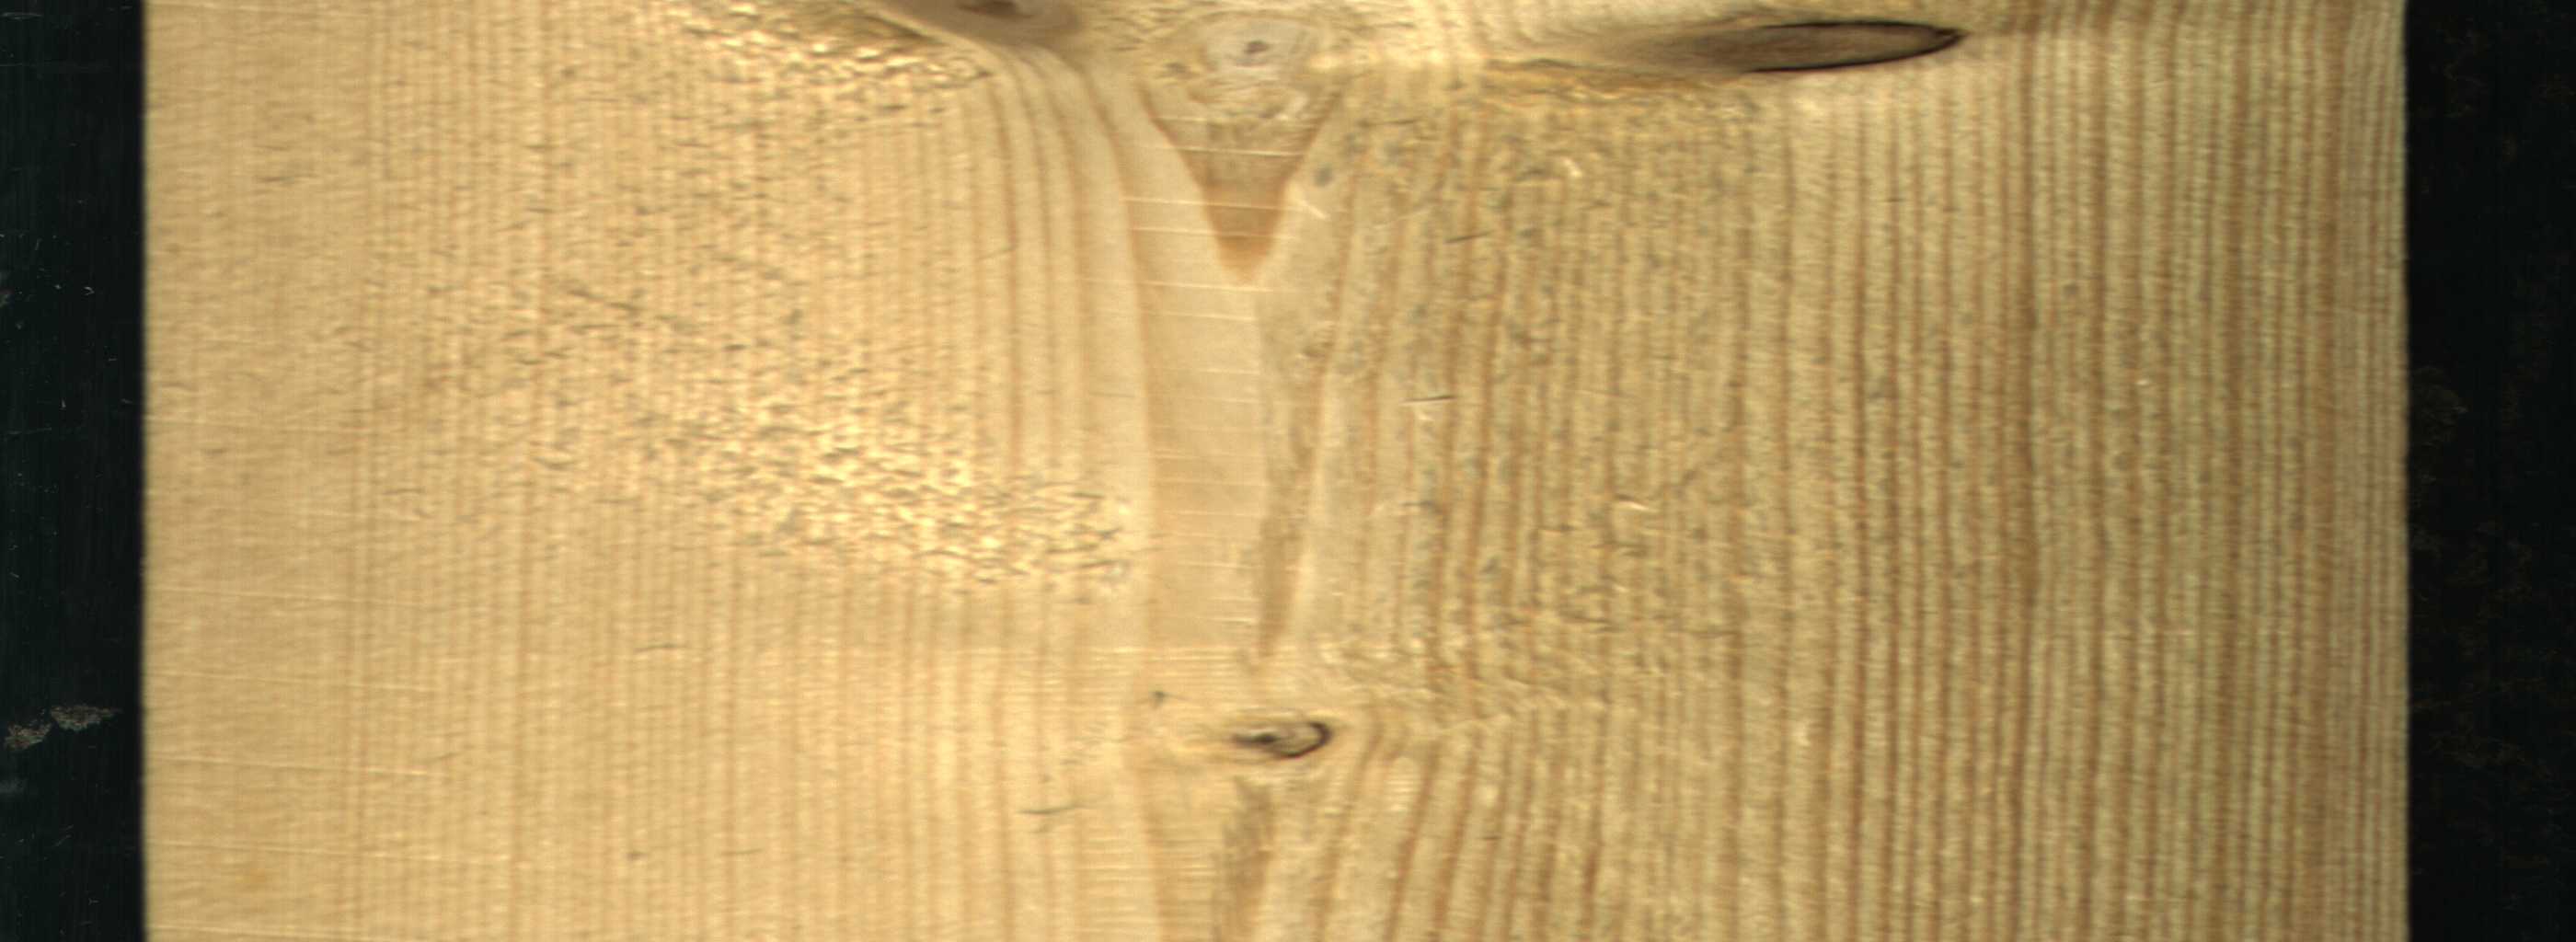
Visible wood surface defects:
Dead_Knot
Live_Knot
Live_Knot
Live_Knot